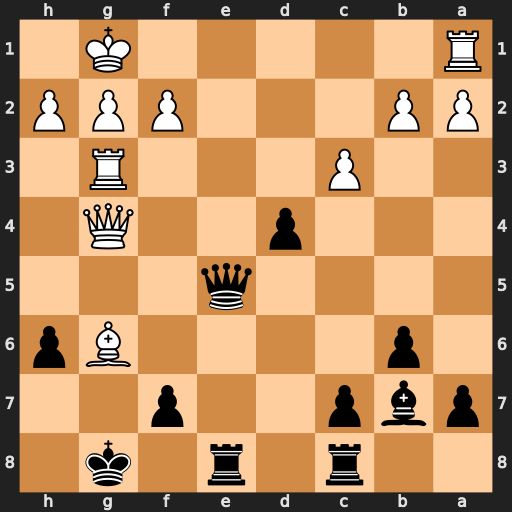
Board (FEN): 2r1r1k1/pbp2p2/1p4Bp/4q3/3p2Q1/2P3R1/PP3PPP/R5K1
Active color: b
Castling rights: -
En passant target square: -
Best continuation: Qe1+ Rxe1 Rxe1#